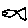
Label: fish